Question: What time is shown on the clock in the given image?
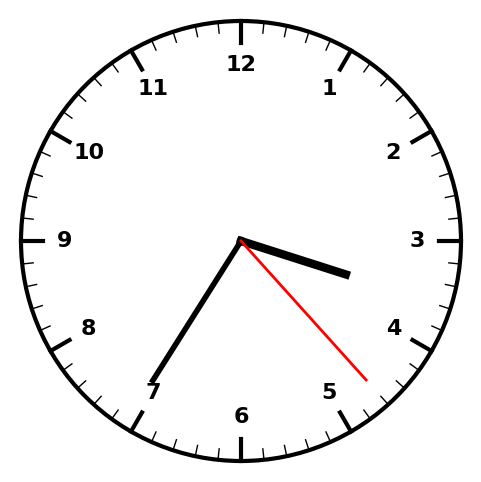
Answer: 03:35:23